Field crop: maize
Growth stage: 2
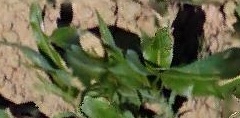
Species: maize